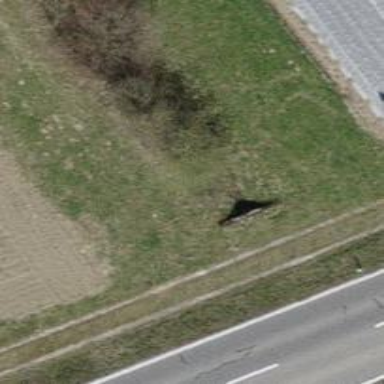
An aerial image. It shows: Culvert tunnel passing through ditch.